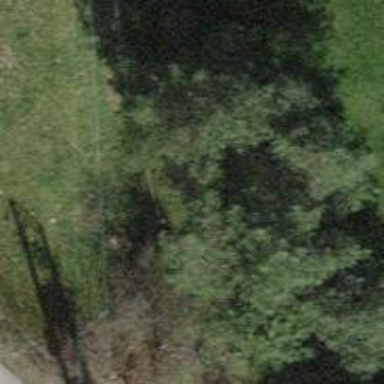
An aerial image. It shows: Single tag "natural: tree."